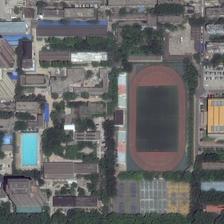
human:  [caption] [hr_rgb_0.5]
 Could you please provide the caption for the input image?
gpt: many buildings and green trees are around a playground .

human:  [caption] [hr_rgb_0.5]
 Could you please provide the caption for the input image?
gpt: a playground with many kinds of sports fields is surrounded by many trees and buildings .

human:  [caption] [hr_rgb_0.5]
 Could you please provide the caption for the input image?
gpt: a playground is surrounded by many green trees and many buildings .

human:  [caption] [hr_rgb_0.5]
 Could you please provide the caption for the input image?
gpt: the new soccer field, several tennis courts and a short distance swimming pool are surrounded by densely populated buildings .

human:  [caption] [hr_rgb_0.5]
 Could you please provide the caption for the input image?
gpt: a playground with many kinds of sports fields is surrounded by many trees and buildings .